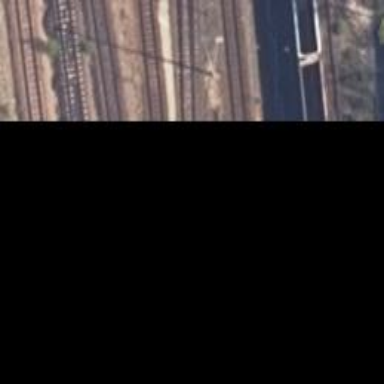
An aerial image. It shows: Rail yard with electrified contact lines for the railway.